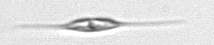
Label: Cylindrotheca